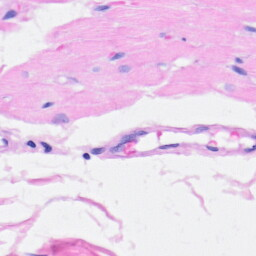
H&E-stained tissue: Heart